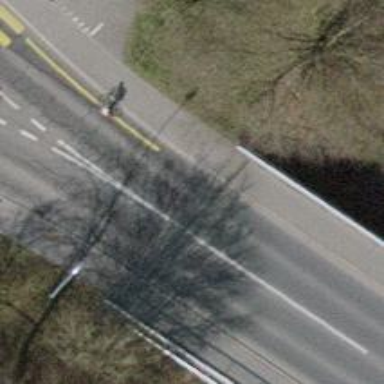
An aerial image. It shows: Tertiary road passing over bridge.